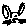
Label: cat